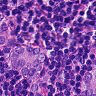
Metastatic tissue present: yes